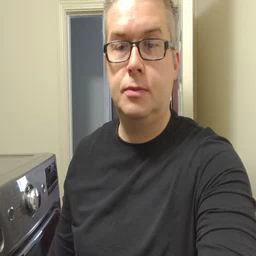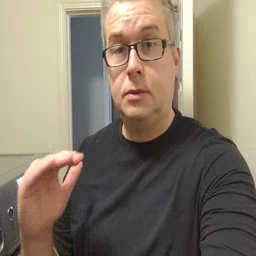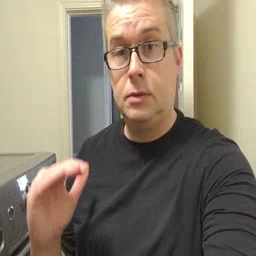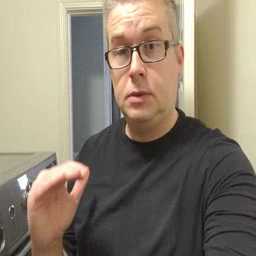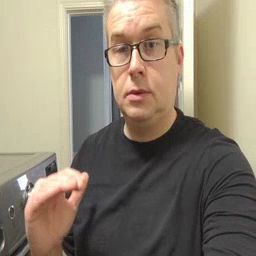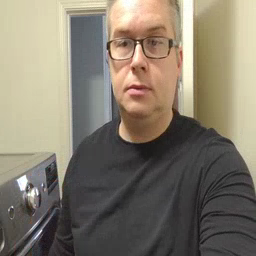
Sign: child